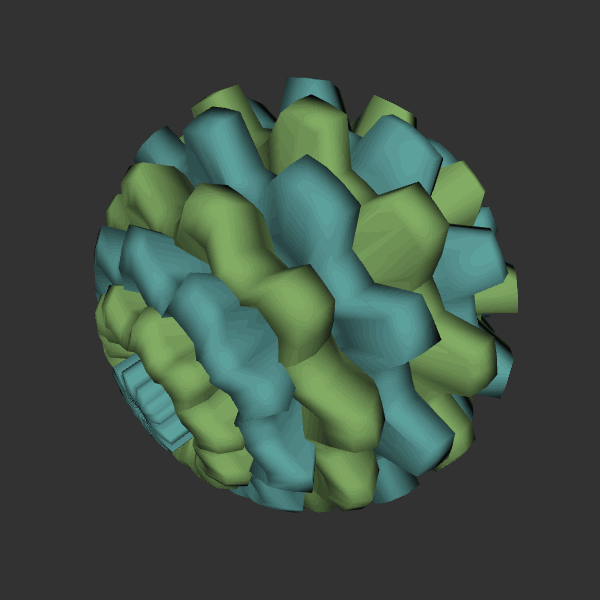
Background: dark